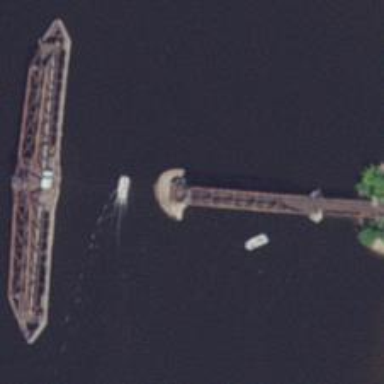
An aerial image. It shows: Single-track railway bridge.